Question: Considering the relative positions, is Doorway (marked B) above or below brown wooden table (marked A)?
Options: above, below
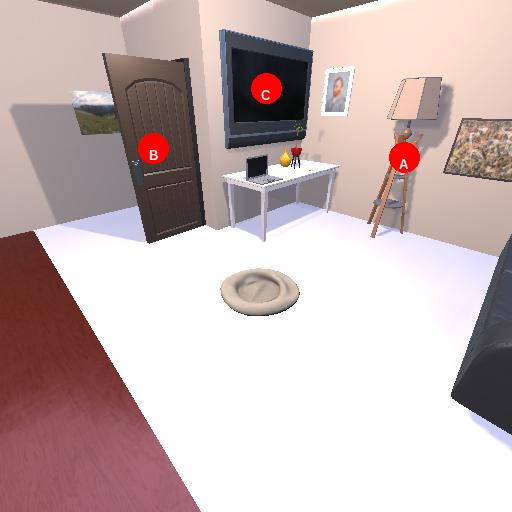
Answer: above